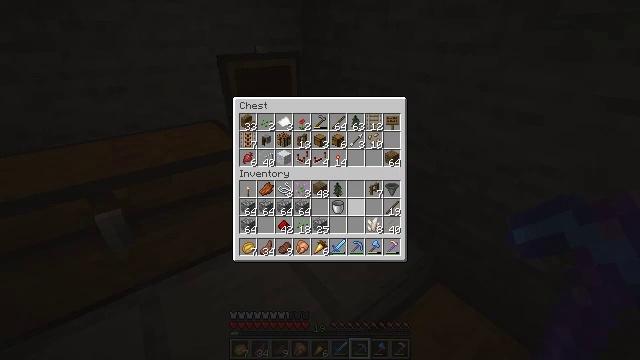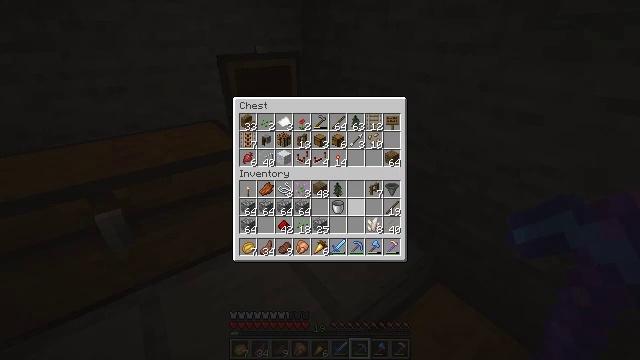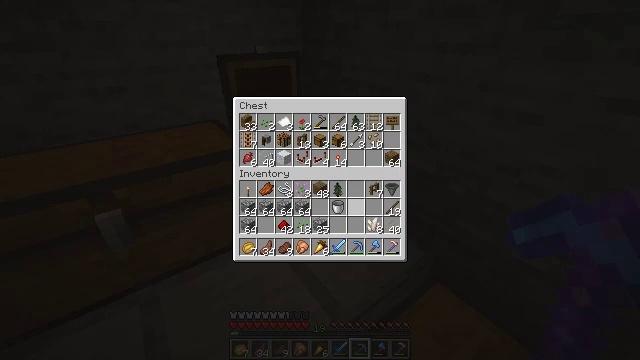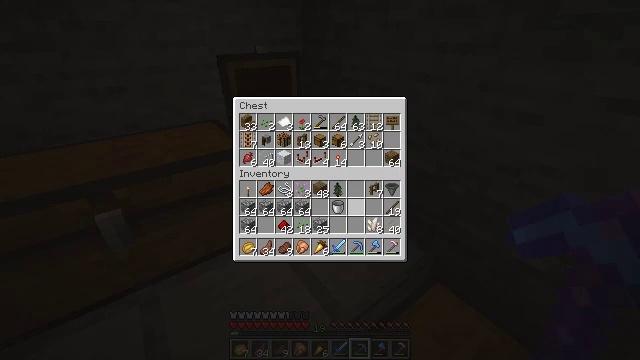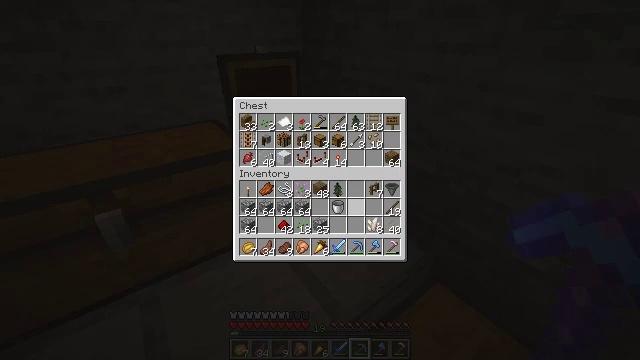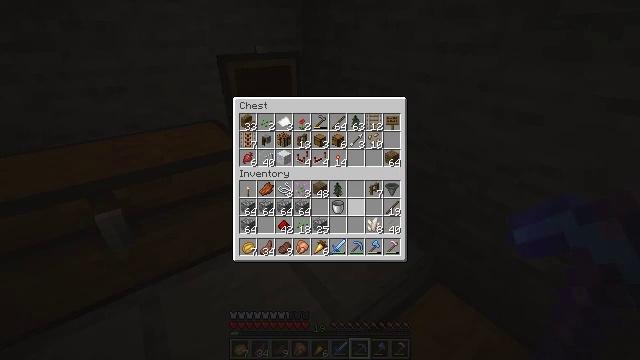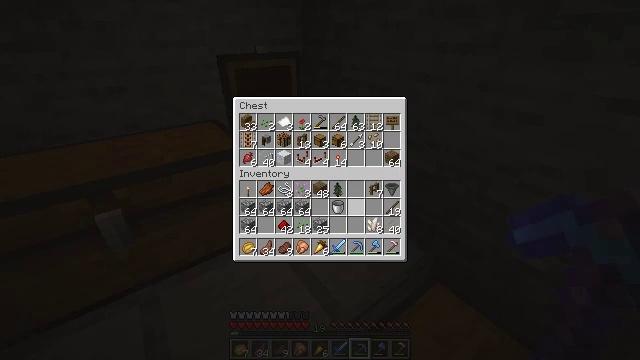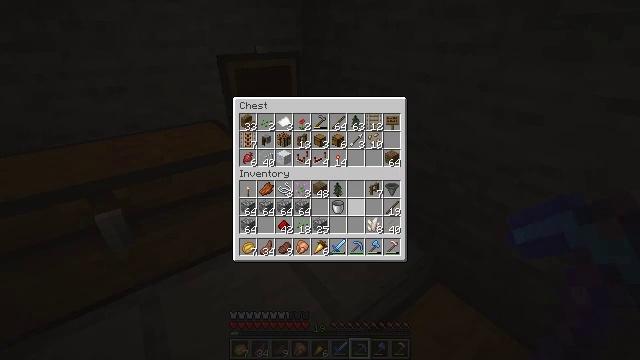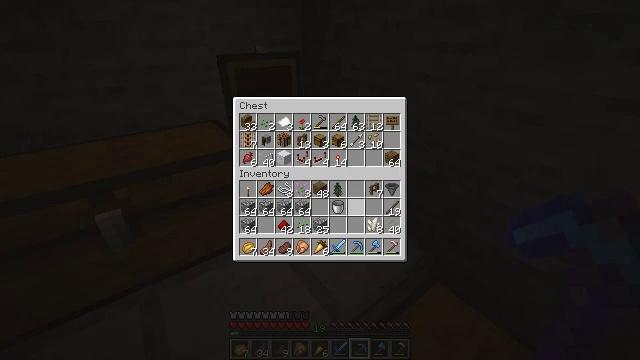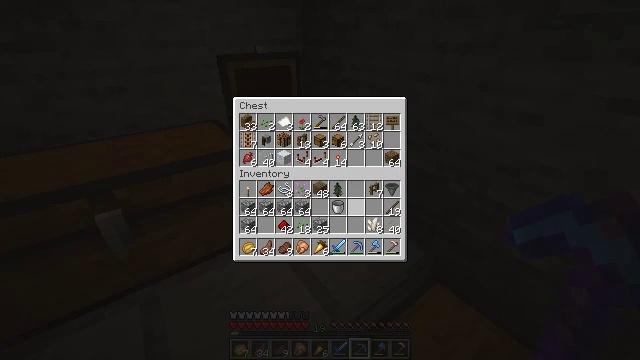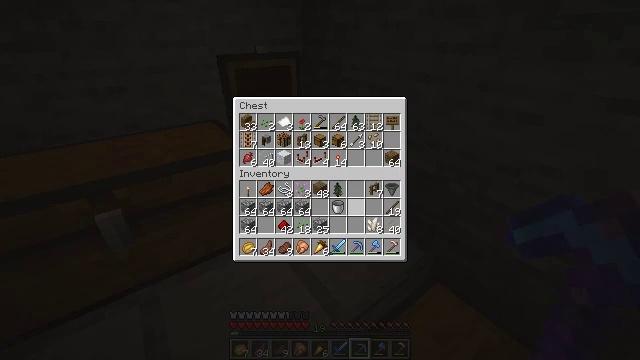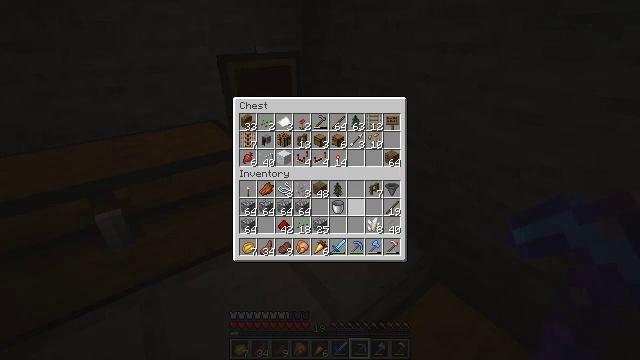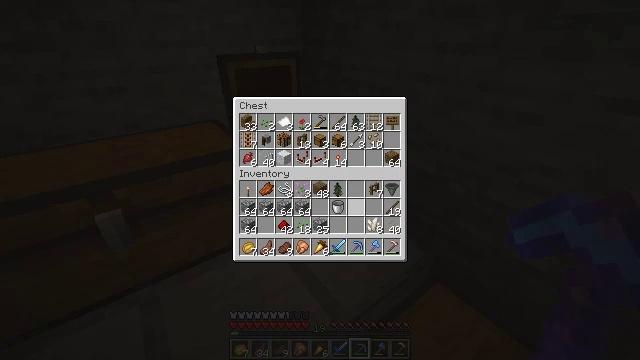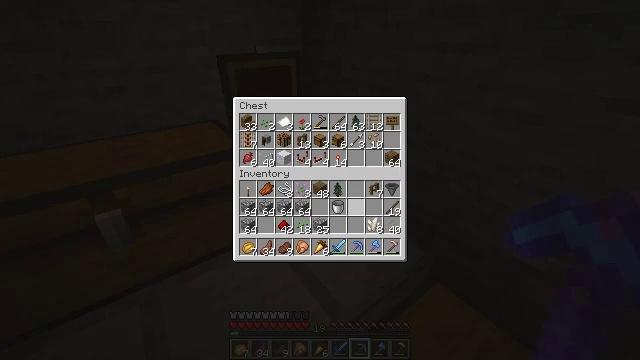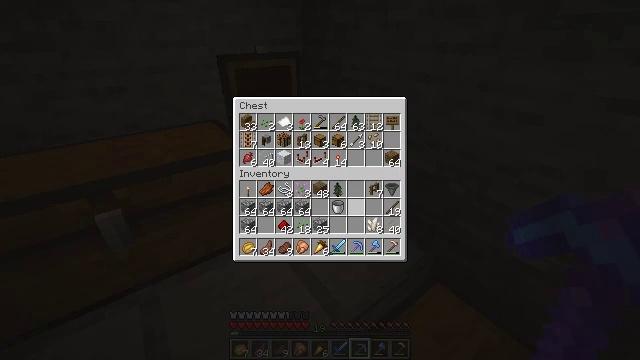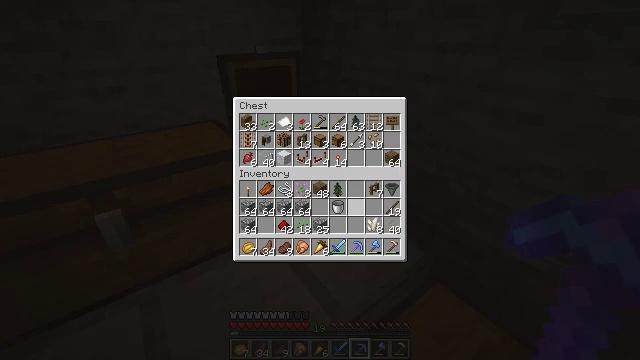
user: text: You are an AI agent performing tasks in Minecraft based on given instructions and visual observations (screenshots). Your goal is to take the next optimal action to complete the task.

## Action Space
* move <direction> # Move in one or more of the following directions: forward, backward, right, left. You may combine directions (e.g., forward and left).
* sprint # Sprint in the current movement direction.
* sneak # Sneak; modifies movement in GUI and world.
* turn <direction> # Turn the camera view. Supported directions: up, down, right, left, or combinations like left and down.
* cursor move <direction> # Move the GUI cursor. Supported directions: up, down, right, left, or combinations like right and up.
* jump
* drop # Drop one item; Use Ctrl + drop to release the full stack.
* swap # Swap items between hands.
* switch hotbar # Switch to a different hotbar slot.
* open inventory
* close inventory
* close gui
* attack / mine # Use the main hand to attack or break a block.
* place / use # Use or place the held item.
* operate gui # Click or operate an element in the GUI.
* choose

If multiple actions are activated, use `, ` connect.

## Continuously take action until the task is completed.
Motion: motion action
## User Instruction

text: Harvest wheat from the field.
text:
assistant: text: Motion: no_op
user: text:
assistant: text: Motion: no_op
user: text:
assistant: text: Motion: no_op
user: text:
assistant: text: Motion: no_op
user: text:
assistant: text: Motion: no_op
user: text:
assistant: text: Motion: no_op
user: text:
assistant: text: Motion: no_op
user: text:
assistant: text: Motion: no_op
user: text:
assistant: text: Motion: no_op
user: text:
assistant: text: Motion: no_op
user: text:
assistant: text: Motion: no_op
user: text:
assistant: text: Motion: no_op
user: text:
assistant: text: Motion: no_op
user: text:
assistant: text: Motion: no_op
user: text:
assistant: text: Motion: no_op
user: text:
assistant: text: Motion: no_op
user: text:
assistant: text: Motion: no_op
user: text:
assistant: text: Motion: no_op
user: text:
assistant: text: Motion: no_op
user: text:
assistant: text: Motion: no_op
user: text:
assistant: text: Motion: no_op
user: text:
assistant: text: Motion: no_op
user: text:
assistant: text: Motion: no_op
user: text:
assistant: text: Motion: no_op
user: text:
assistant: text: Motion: no_op
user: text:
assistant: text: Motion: no_op
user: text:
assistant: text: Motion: no_op
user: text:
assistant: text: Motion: no_op
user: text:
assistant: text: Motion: no_op
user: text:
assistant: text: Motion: no_op